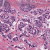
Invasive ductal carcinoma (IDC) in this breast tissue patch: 1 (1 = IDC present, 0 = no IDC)